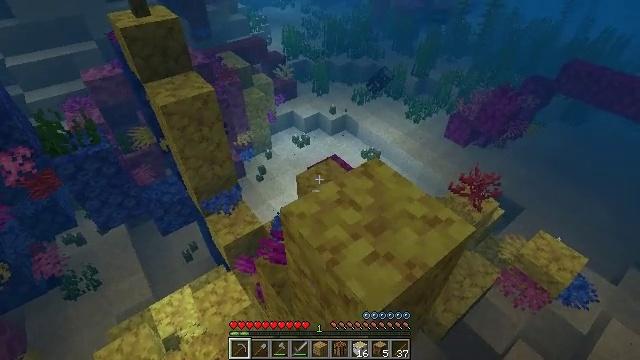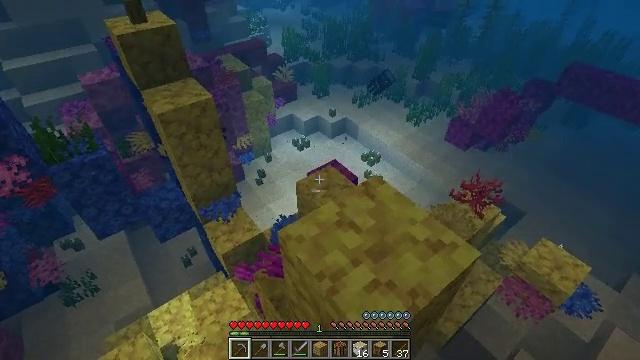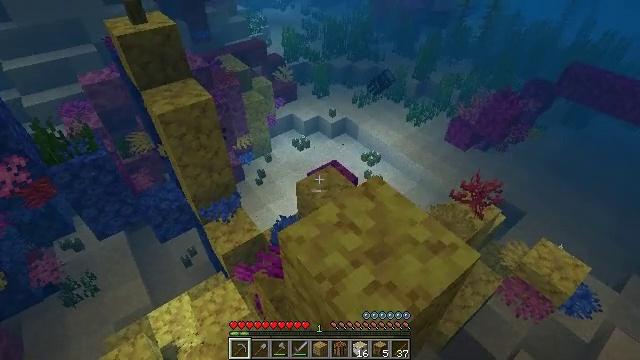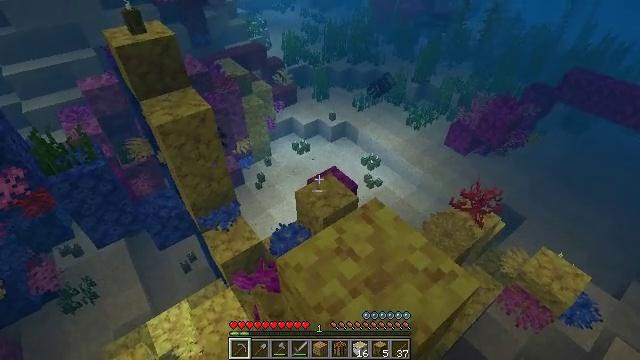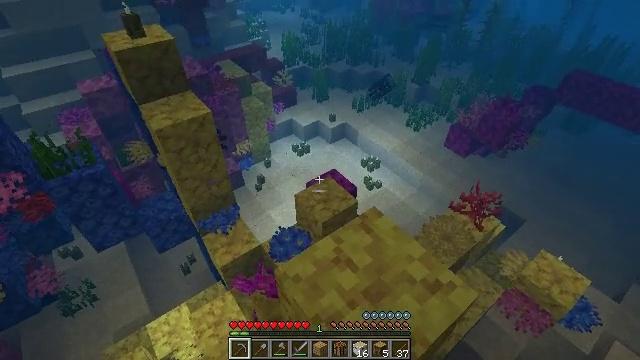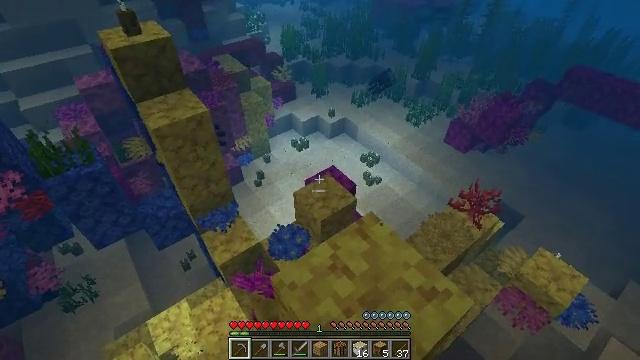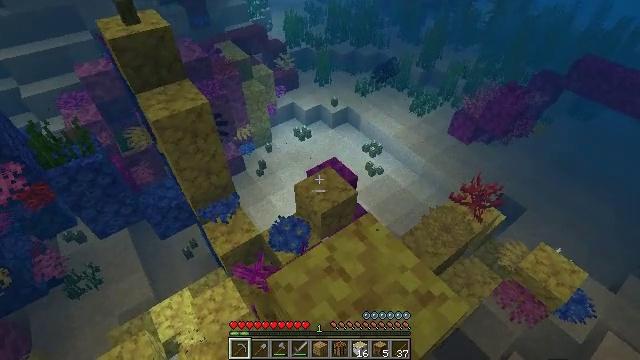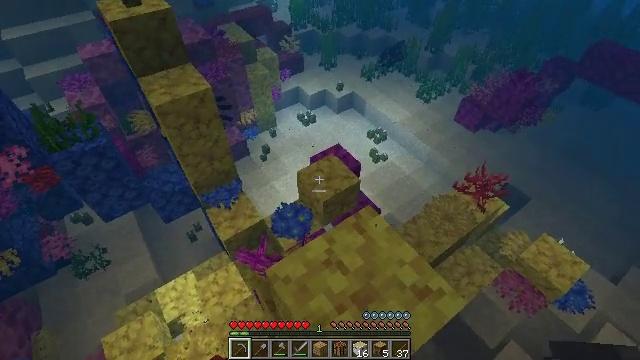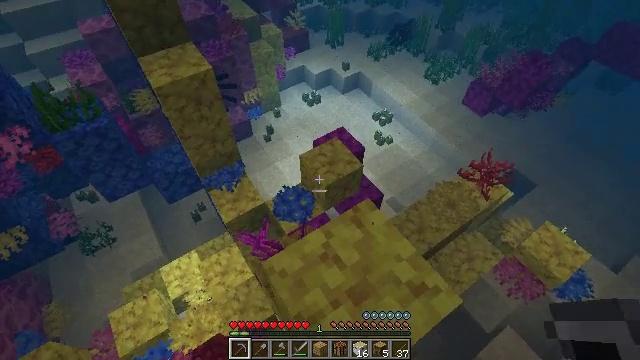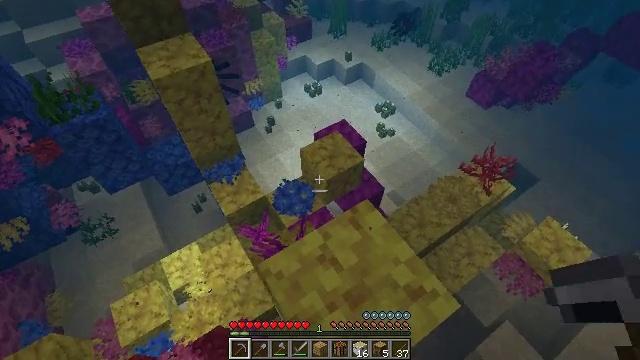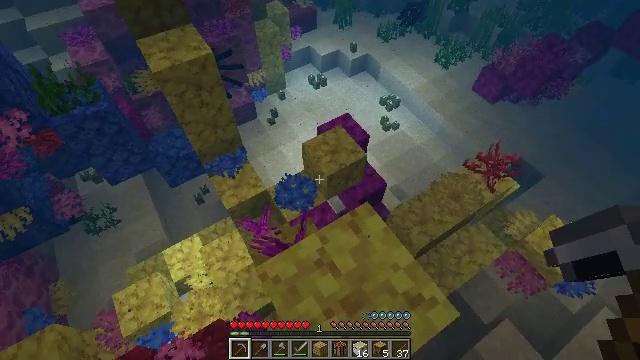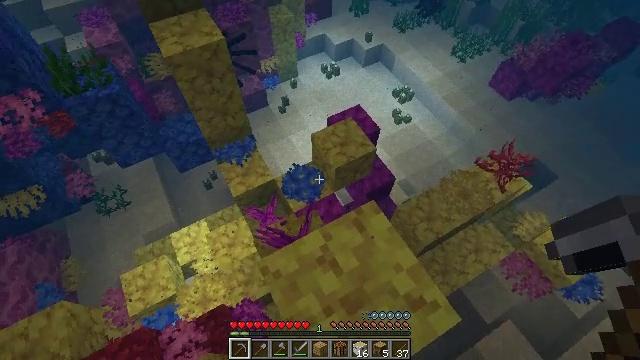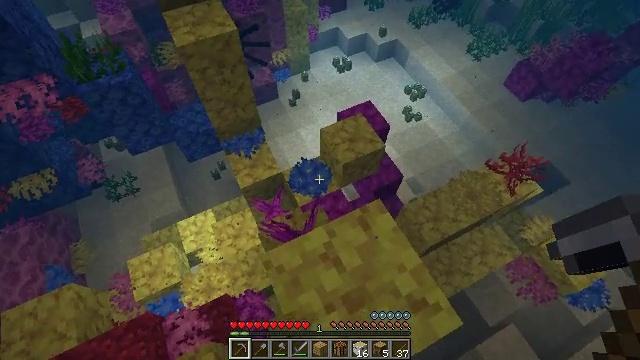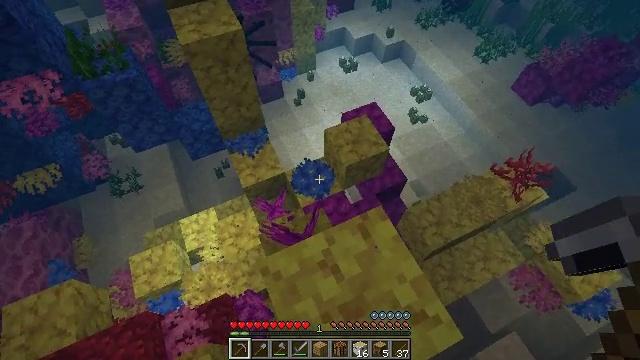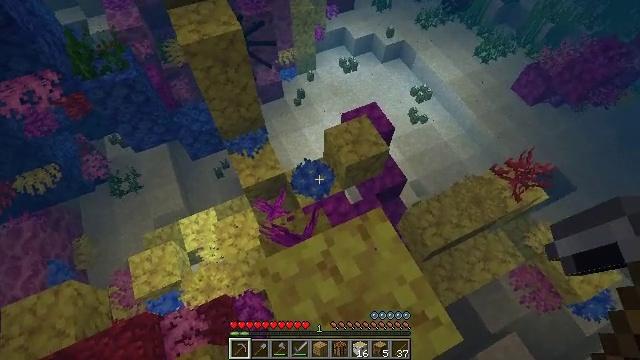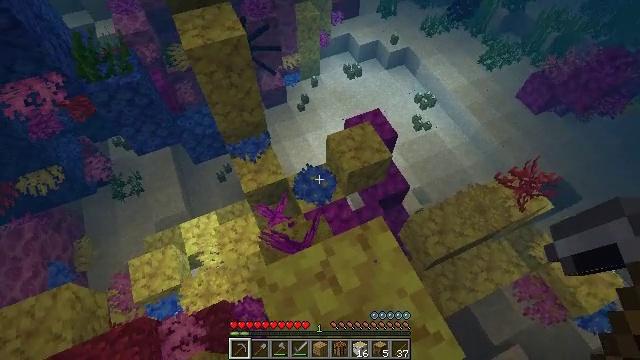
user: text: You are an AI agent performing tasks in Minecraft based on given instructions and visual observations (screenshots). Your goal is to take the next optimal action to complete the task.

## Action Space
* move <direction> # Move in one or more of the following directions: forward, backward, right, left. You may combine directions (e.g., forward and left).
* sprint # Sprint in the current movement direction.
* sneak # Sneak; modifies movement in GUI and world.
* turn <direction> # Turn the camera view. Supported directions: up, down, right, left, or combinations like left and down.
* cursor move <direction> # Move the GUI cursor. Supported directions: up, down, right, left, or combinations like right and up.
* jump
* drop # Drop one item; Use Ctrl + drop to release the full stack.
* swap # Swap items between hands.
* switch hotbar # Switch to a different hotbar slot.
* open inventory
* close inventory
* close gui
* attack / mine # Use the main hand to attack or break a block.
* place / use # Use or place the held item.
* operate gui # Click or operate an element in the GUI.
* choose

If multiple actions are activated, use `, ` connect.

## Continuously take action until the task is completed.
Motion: motion action
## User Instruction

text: Mine the horn coral block underwater.
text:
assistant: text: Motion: move forward, jump
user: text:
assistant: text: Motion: move forward, jump
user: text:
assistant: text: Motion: move forward and move right, jump
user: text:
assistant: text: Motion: move forward and move right
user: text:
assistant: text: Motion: move forward and move right, turn down
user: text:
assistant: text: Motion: move forward and move right, turn down
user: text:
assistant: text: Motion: move forward, turn left and down
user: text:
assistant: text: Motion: move forward, turn left and down
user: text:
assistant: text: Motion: move forward, turn down
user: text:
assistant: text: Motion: turn left and down
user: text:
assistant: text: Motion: turn left and down
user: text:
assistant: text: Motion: turn left and down
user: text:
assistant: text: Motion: turn left
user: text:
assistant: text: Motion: no_op
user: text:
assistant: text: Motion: turn left
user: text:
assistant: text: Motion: move forward, turn left and up
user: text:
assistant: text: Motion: move forward, turn up
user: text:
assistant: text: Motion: move forward, turn up
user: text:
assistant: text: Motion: move forward
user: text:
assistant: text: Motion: no_op
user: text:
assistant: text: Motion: sneak, turn left and up
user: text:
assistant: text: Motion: sneak
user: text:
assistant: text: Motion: sneak
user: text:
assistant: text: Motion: sneak
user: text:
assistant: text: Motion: sneak
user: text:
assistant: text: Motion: sneak
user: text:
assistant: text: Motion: sneak
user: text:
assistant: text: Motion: sneak
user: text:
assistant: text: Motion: sneak, turn down
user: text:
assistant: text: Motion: sneak, turn right and down